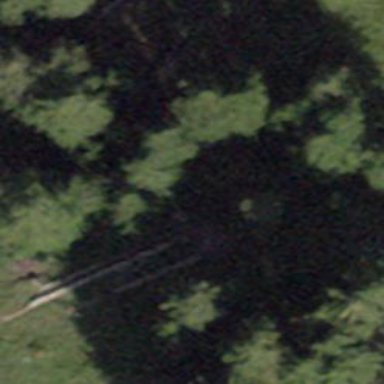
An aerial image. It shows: Forest area.